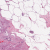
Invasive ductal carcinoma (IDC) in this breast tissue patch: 0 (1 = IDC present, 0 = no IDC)